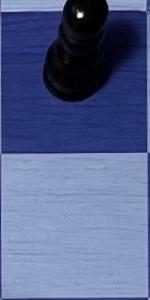
Label: Empty